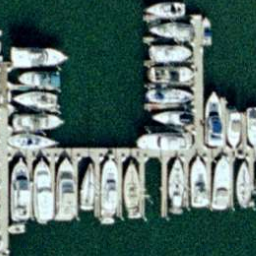
Label: harbor